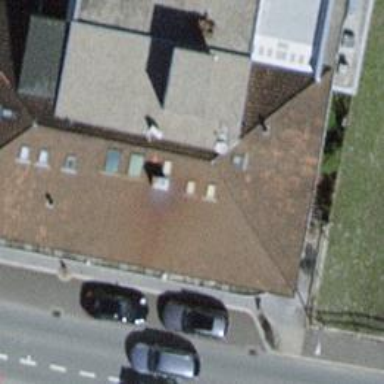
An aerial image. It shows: Furniture shop.